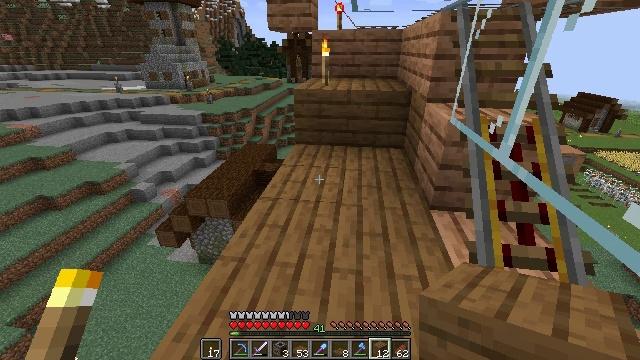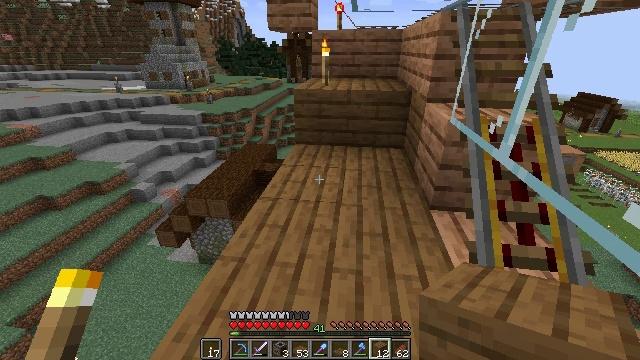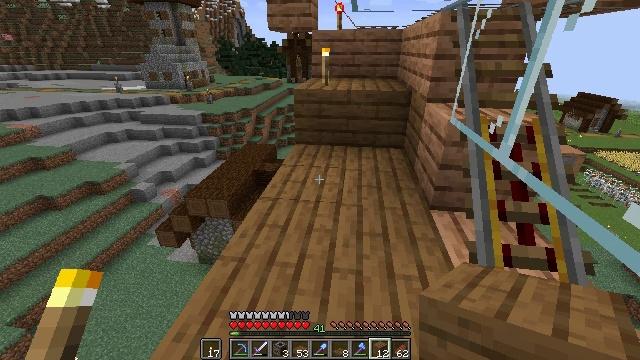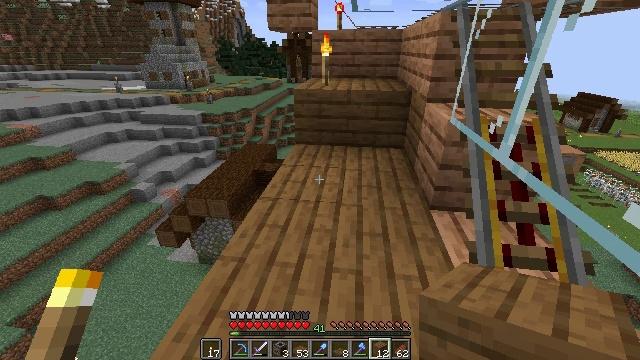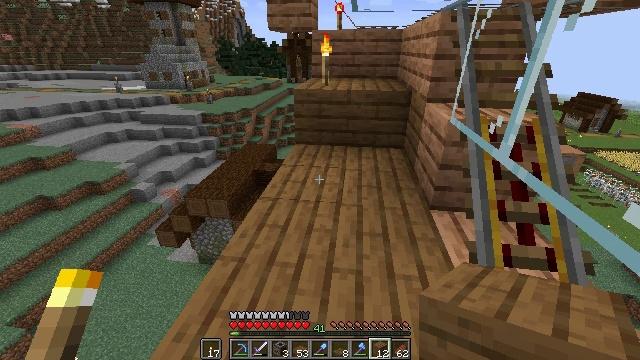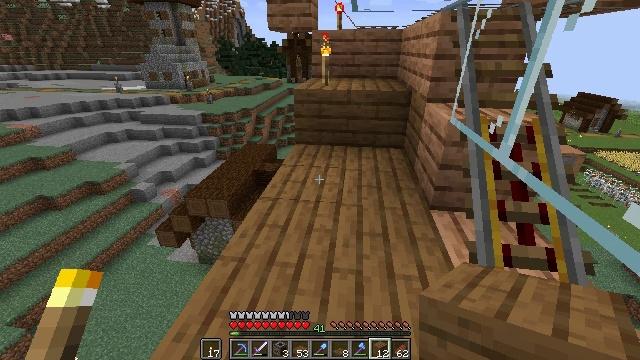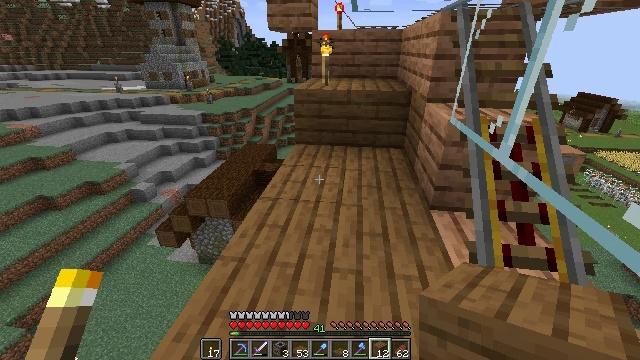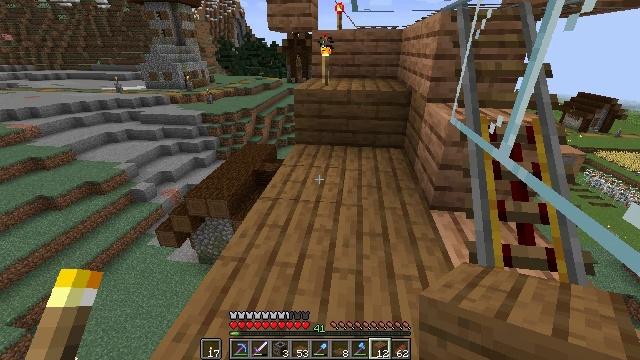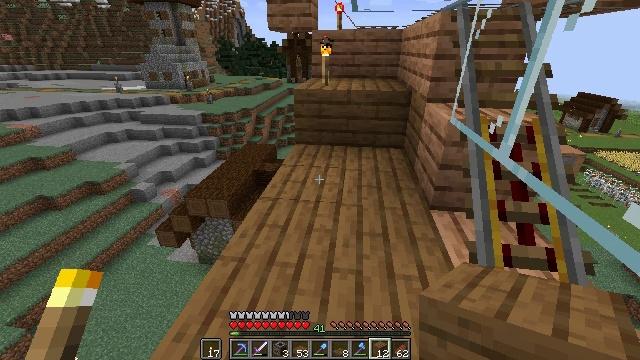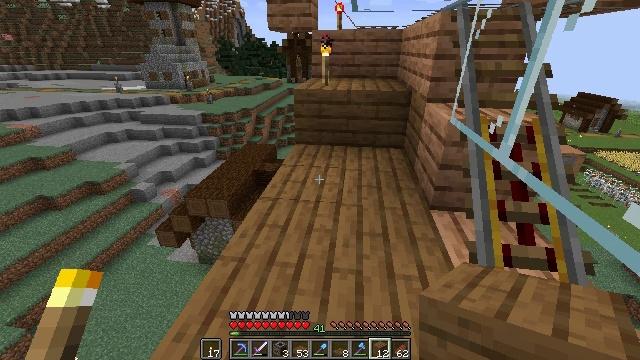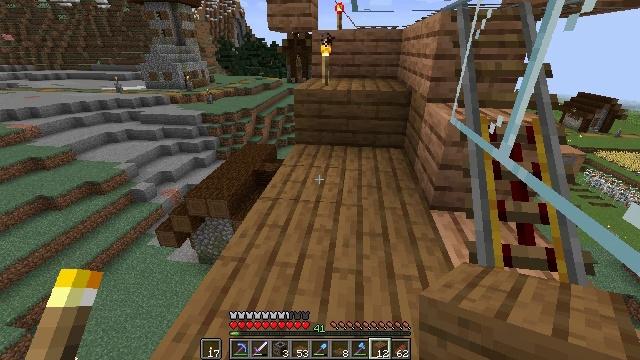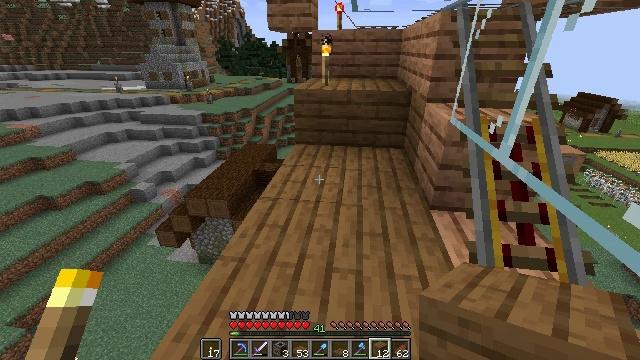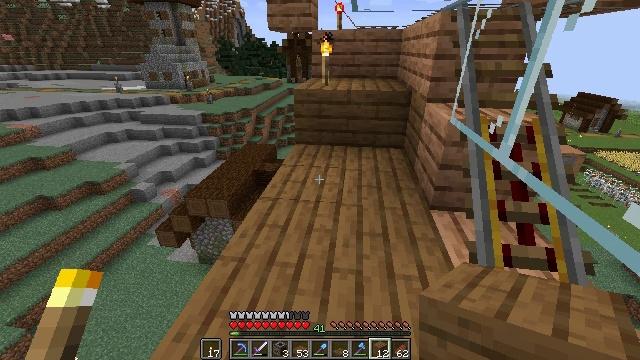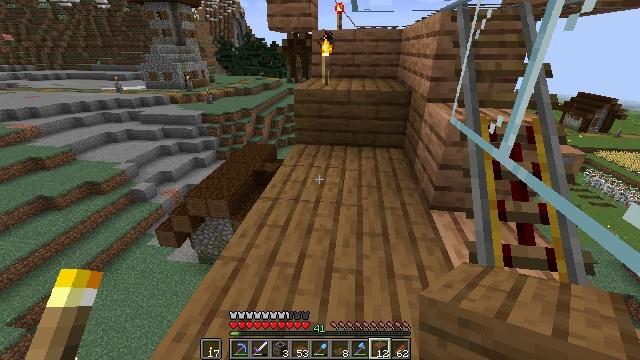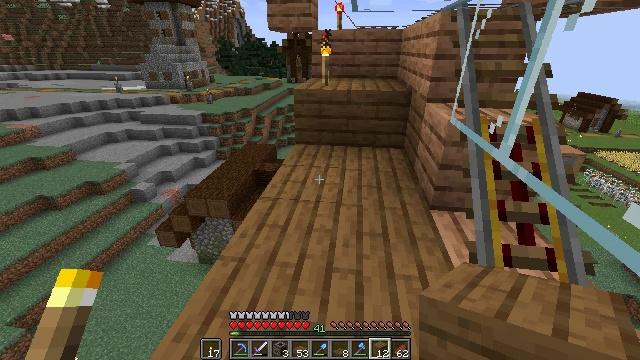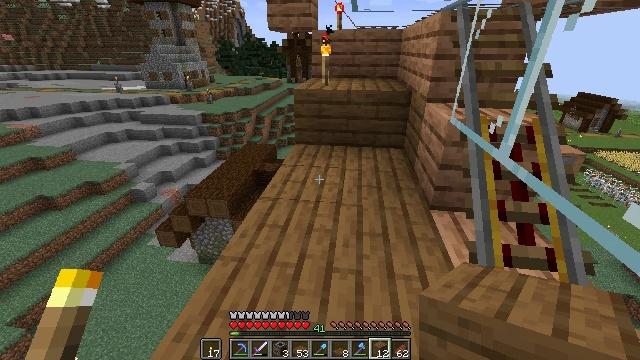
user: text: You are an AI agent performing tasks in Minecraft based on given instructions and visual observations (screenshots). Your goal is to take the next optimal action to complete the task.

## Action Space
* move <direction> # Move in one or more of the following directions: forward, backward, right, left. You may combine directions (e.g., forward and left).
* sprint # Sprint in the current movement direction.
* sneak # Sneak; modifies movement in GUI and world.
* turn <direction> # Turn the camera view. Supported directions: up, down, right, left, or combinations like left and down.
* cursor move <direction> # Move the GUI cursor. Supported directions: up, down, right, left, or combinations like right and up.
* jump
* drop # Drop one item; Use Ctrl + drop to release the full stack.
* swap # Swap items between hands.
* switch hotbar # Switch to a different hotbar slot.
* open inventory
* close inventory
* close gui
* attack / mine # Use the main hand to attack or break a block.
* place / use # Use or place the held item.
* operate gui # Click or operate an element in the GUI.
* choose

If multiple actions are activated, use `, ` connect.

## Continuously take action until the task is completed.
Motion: motion action
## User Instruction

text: Craft a minecart.
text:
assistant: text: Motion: no_op
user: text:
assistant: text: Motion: no_op
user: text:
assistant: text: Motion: no_op
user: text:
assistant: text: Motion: no_op
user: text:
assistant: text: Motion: no_op
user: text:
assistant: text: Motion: no_op
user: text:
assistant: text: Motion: no_op
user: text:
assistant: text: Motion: no_op
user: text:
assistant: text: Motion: no_op
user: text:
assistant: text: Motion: no_op
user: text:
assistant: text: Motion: no_op
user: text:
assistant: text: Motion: no_op
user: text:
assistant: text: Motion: no_op
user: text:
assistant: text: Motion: no_op
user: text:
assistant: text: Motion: no_op
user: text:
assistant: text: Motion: no_op
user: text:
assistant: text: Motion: no_op
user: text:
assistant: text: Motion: no_op
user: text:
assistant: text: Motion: no_op
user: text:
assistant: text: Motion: no_op
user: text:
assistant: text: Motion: no_op
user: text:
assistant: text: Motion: no_op
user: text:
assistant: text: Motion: no_op
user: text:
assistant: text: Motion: no_op
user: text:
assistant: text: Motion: no_op
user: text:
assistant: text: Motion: no_op
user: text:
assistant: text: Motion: no_op
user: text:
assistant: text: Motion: no_op
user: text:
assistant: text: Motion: no_op
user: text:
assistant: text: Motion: no_op